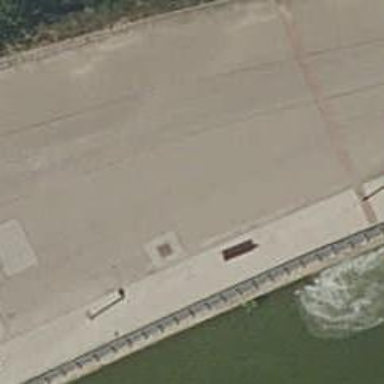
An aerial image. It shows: Bench.